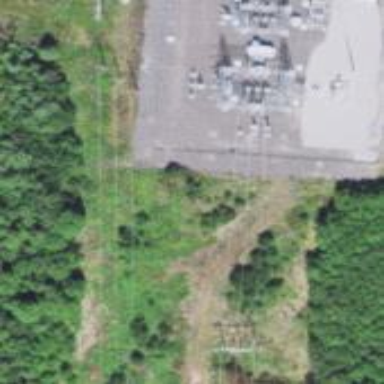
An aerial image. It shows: Power substation.